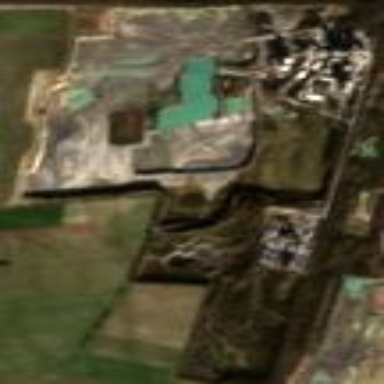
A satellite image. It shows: Quarry area.